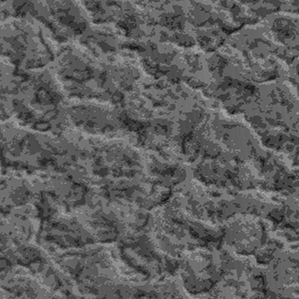
Label: frost